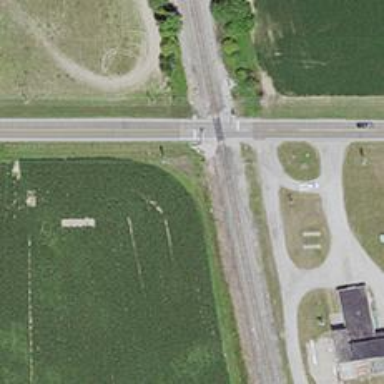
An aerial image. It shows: Level crossing along the railway.